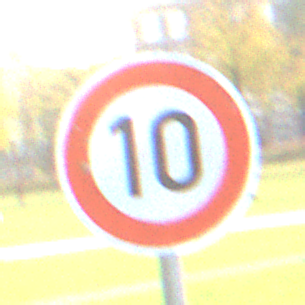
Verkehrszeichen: Geschwindigkeit10
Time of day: MorningAfternoon
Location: Outdoor (Suburban)
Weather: PartlyCloudy
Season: NotSpecified
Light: Natural